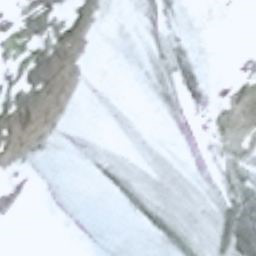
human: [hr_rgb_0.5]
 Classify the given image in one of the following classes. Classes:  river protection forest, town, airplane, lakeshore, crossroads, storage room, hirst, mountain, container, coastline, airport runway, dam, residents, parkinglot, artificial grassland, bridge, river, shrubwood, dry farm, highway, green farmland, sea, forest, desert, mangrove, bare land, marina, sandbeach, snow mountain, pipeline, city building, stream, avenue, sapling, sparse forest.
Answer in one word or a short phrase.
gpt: snow mountain